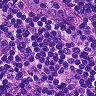
Metastatic tissue present: yes